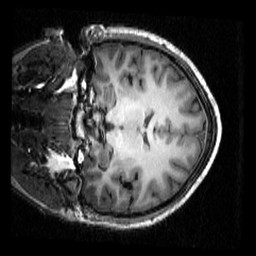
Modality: T1w
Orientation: coronal
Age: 18
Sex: female